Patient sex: M
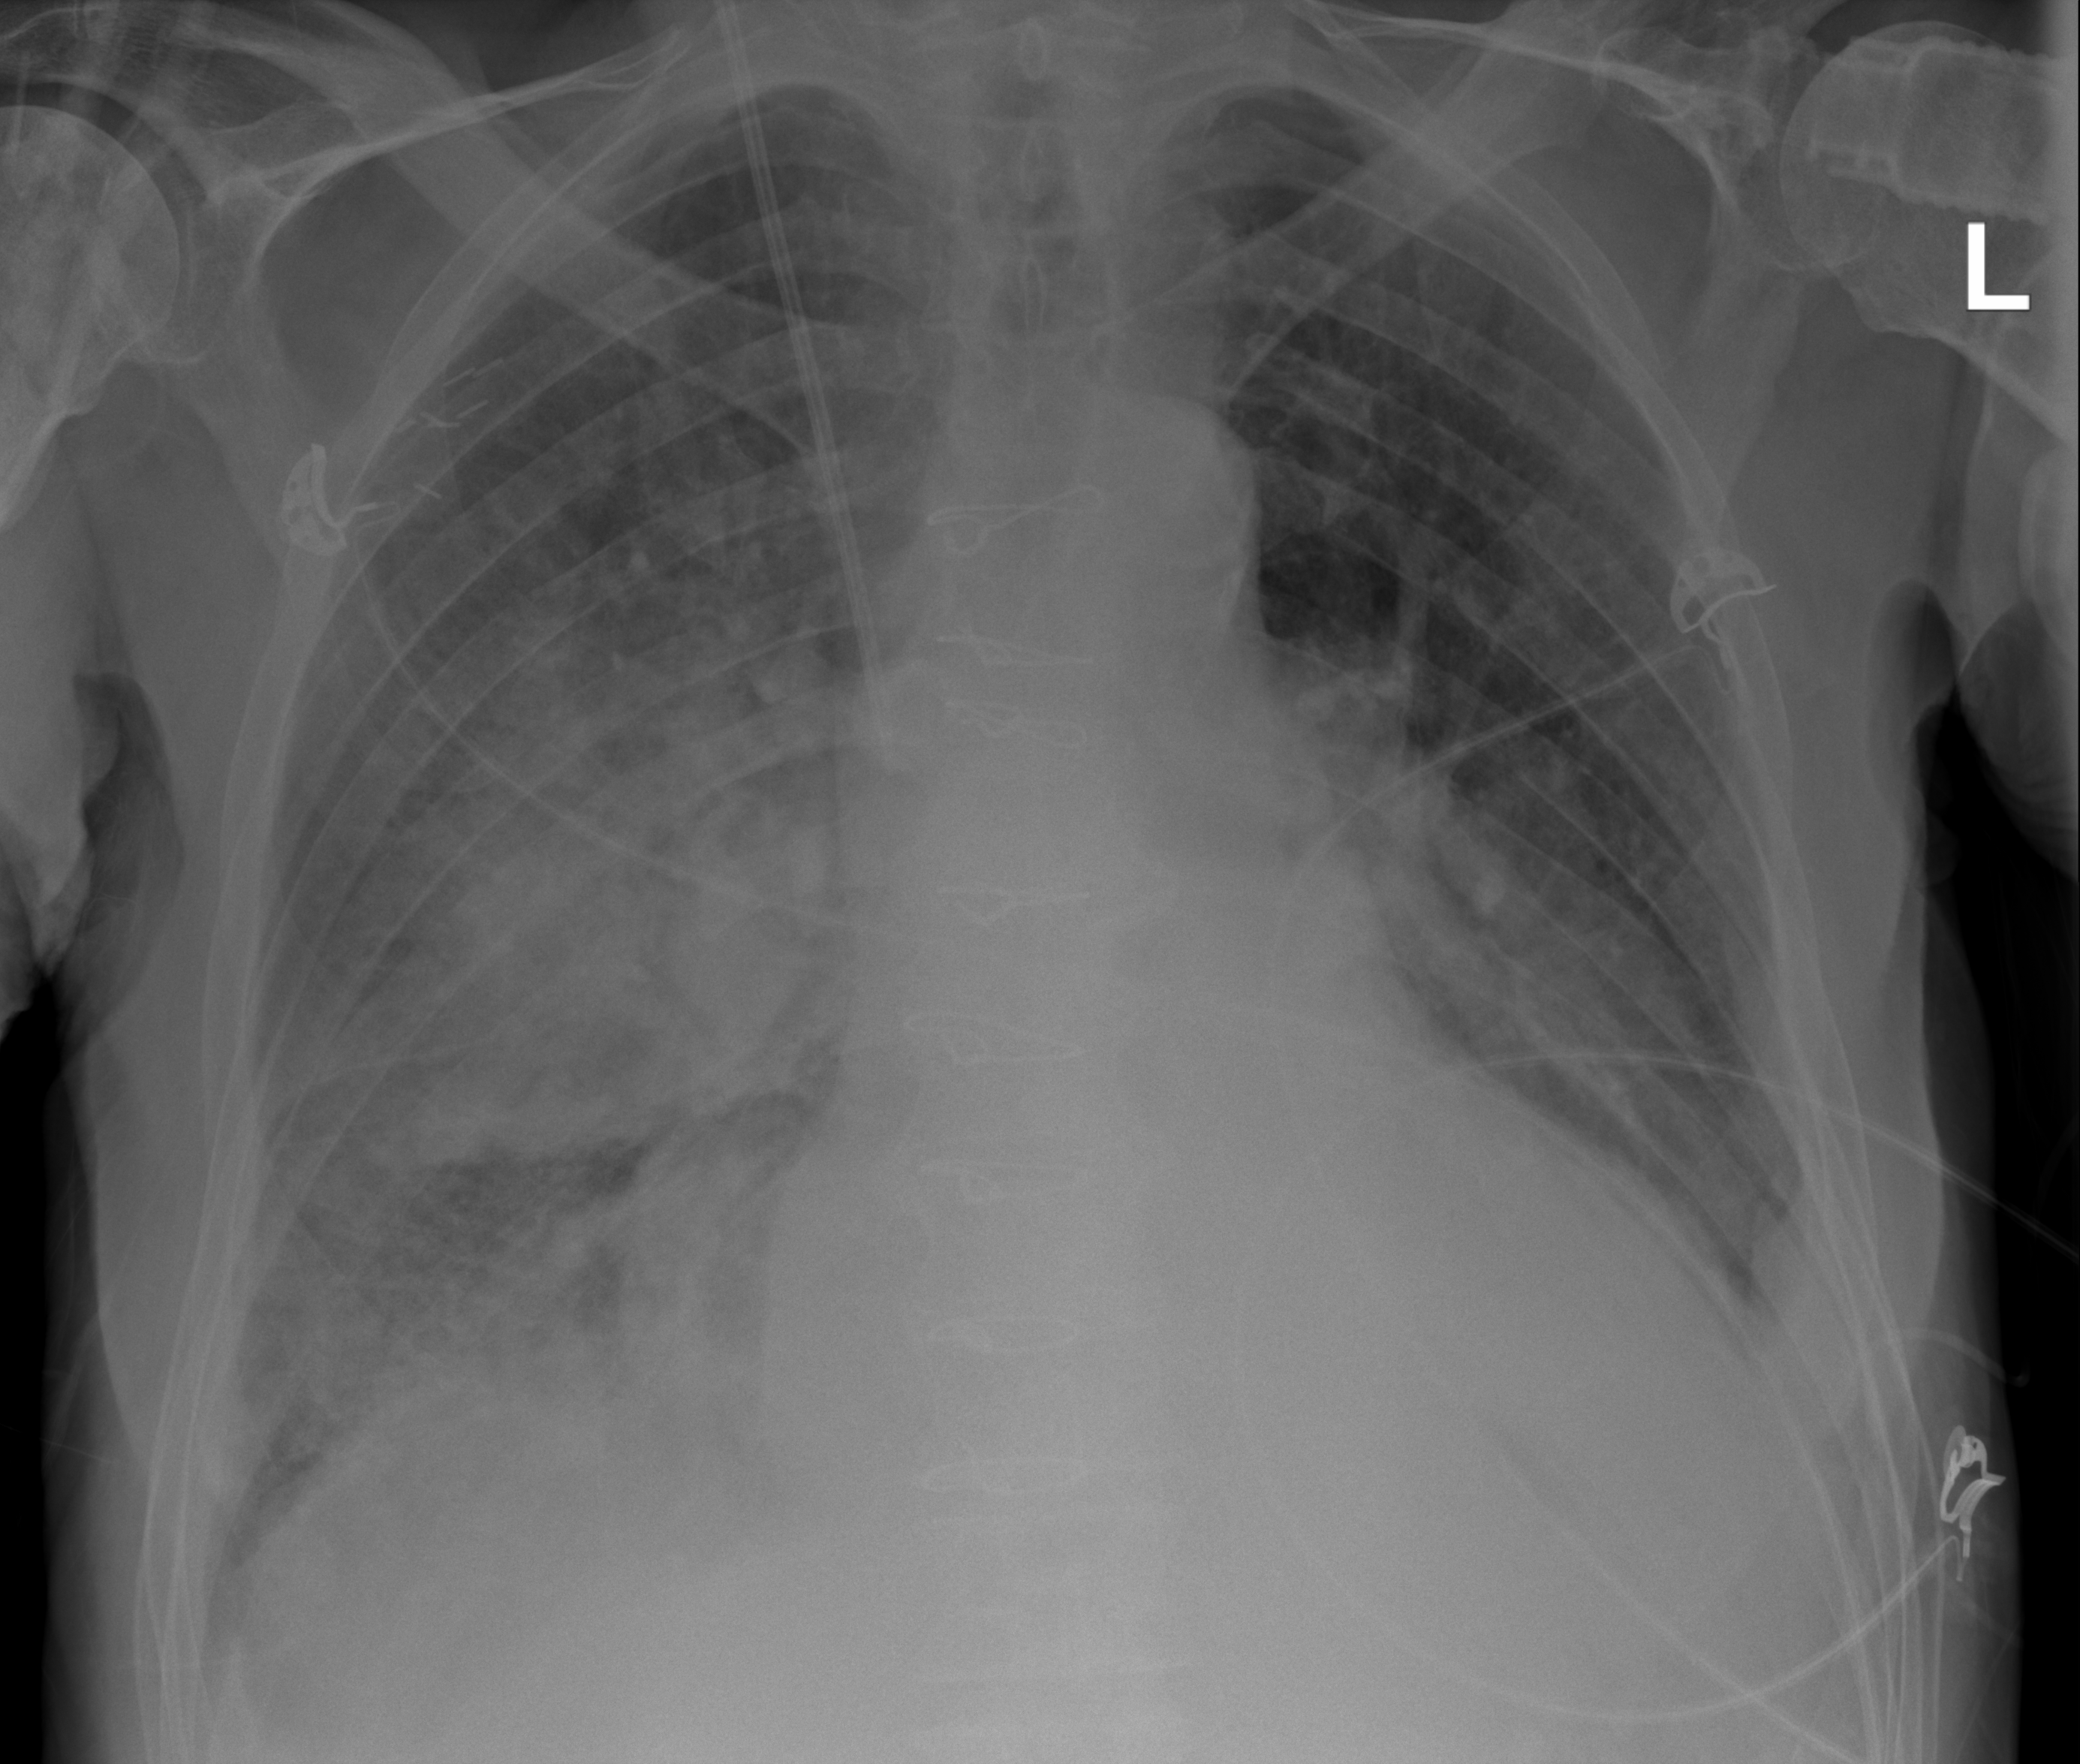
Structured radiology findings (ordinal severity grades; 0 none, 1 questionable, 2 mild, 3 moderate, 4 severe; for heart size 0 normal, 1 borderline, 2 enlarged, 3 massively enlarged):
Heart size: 2
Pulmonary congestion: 1
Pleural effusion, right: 3
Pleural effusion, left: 2
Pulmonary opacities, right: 3
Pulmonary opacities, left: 2
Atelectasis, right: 3
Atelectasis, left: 2